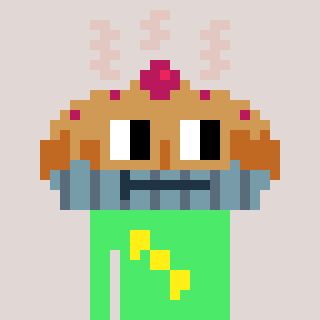
a pixel art character with square brown glasses, a pie-shaped head and a teal-colored body on a warm background